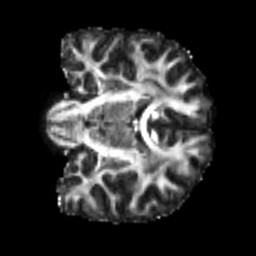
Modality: FA
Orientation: coronal
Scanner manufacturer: siemens
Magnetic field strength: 3 T
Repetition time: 4 s
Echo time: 0.0594 s